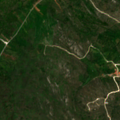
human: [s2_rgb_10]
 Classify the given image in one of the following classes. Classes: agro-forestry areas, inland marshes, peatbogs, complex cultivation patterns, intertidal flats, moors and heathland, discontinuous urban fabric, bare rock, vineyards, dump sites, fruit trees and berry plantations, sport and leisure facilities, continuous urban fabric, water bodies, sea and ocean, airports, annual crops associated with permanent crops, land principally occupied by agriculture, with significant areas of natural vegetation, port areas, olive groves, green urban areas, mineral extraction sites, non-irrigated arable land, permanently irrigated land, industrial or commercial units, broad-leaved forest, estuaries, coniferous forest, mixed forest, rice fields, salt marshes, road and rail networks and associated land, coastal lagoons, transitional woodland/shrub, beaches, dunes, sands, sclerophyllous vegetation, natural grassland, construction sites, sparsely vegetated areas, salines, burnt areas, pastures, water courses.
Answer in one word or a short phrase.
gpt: olive groves, natural grassland, sclerophyllous vegetation